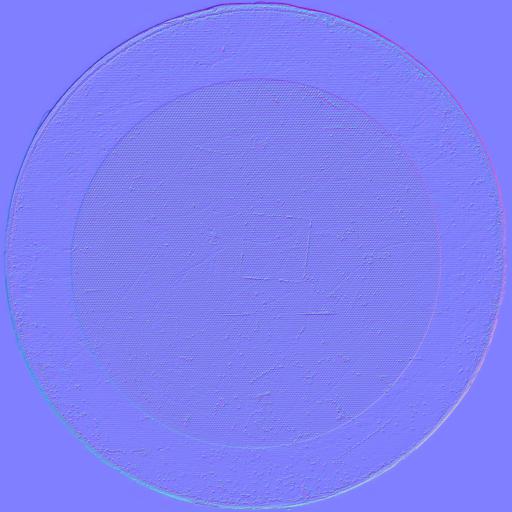
circle red sign warning